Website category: book
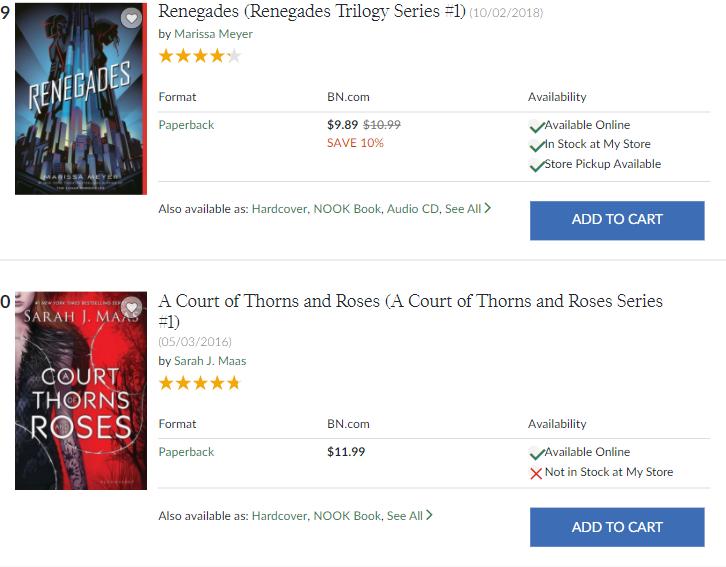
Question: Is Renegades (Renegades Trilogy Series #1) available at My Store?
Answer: yes

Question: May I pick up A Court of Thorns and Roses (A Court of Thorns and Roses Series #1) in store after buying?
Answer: no

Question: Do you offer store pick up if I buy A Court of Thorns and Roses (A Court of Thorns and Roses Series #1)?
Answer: no

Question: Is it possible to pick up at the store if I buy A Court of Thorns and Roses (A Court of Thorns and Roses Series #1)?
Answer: no

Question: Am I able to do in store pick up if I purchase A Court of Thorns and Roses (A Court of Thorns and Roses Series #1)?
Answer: no

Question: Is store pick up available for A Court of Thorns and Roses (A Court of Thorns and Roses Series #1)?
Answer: no

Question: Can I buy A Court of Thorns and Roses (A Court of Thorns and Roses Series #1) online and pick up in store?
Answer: no

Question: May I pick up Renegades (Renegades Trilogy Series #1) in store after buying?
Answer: yes

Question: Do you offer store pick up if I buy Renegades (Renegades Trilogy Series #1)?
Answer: yes

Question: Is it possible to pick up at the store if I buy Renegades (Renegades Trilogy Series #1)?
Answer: yes

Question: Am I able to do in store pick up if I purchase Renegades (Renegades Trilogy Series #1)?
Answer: yes

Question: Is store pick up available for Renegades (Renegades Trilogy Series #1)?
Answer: yes

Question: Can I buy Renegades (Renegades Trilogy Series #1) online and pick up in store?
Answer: yes